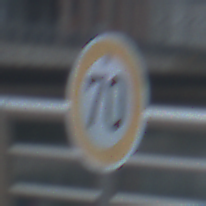
Verkehrszeichen: Geschwindigkeit70
Umgebung: Outdoor, Urban
Tageszeit: MorningAfternoon
Wetter: PartlyCloudy
Licht: Natural
Jahreszeit: NotSpecified
Kontrast: LowContrast